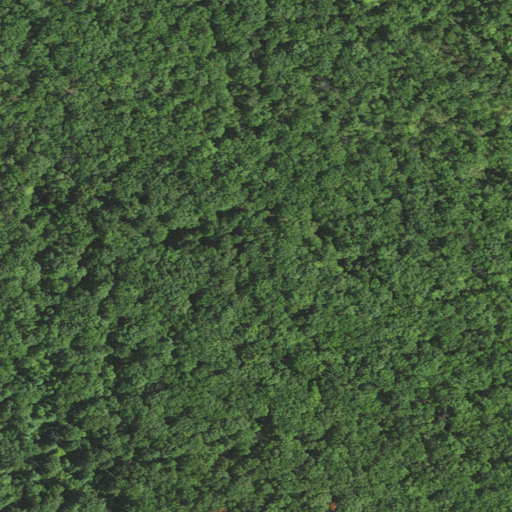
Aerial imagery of valley in Virginia named Riprap Hollow containing deciduous forest, open development, and mixed forest